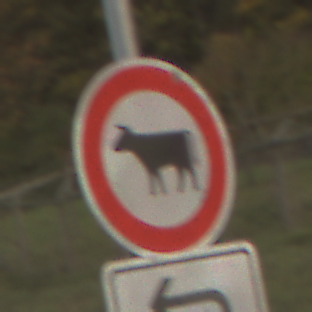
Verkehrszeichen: VerbotViehtrieb
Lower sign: RichtungsangabeDurchPfeile2
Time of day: SunriseSunset
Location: Outdoor (Nature)
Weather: PartlyCloudy
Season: NotSpecified
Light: Natural